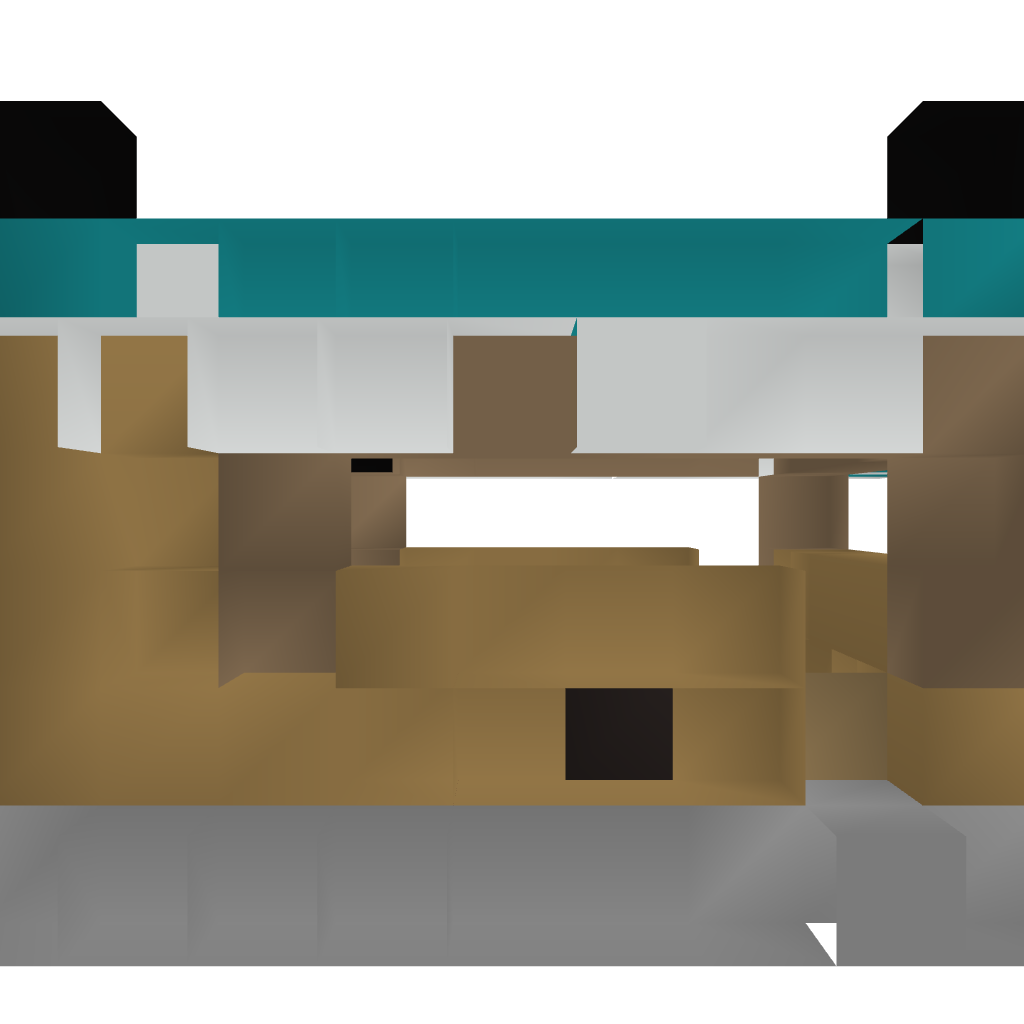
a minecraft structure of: Carnival Games #2